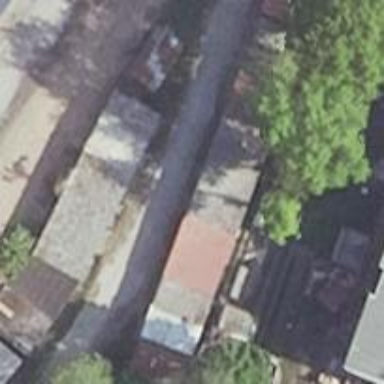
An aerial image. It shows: Group of garages.